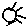
Label: sun